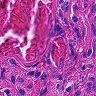
Metastatic tissue present: no